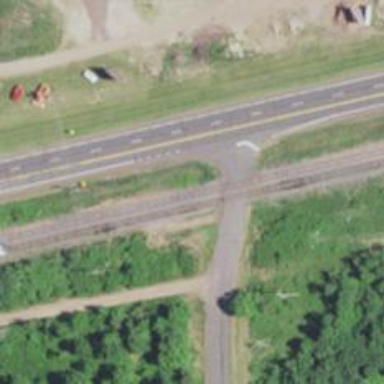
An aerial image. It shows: Road with stop sign.